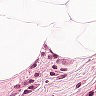
Metastatic tissue present: no